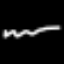
Label: squiggle